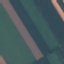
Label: AnnualCrop